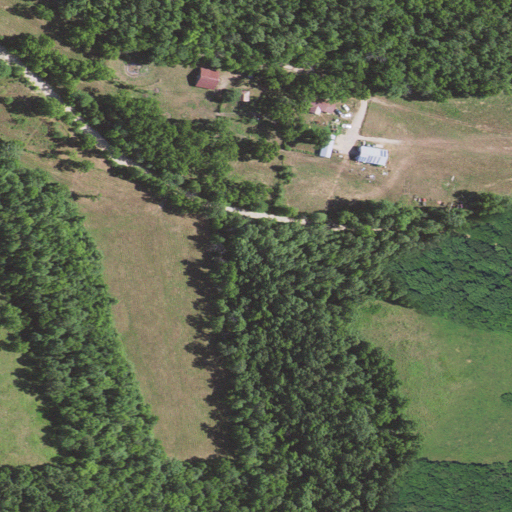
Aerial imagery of valley in Missouri named Straight Hollow containing deciduous forest, pasture, grassland, mixed forest, open development, and low intensity development